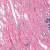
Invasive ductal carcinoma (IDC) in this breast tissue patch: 0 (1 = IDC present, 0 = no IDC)